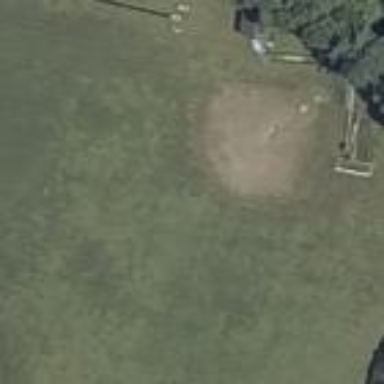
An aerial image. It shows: Baseball pitch for leisure land.